【题型】填空题　【知识点】向量　【难度】easy
如图，在平行四边形 \(ABCD\) 中，点 \(E\) 在 \(AD\) 边上，点 \(F\) 在 \(CD\) 边上，且 \(AE = \frac{1}{2}ED\)，\(DF = \lambda FC\)，\(AF\) 与 \(BE\) 相交于点 \(G\)，若 \(\overrightarrow{AF} = \frac{10}{3}\overrightarrow{AG}\)，则实数 \(\lambda = \underline{\quad\quad\quad}\).

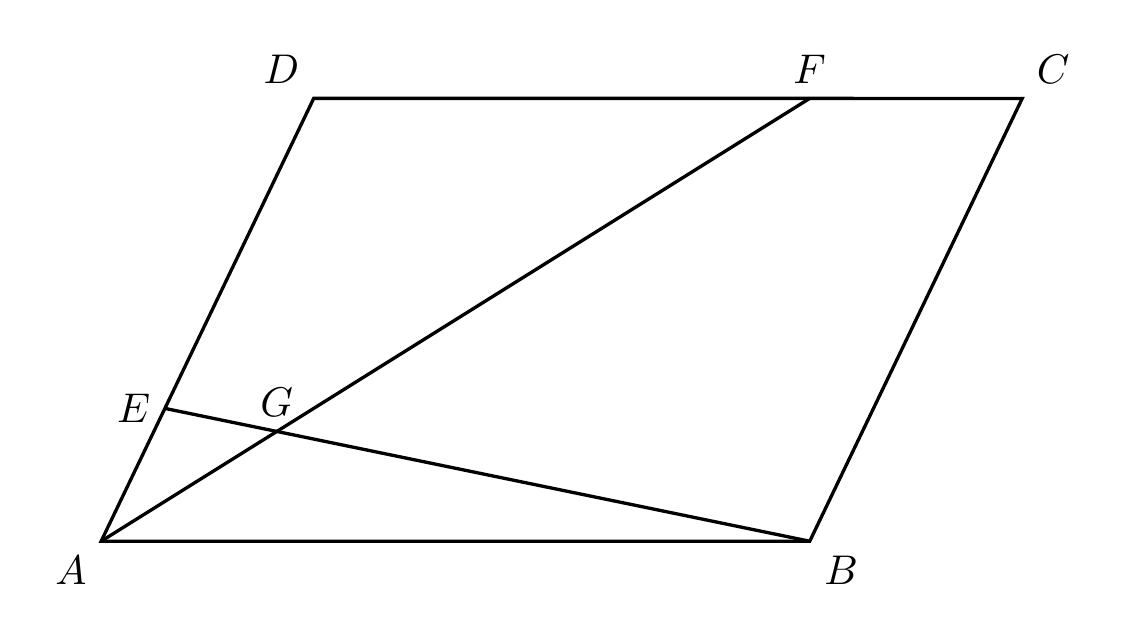
【解答】
【答案】\(\frac{1}{2}\) / \(0.5\)

【分析】将 \(\overrightarrow{AG}\) 用 \(\overrightarrow{AE}\)、\(\overrightarrow{AB}\) 表示，然后利用 \(E\)、\(G\)、\(B\) 三点共线列方程求解即可.

【详解】由 \(AE = \frac{1}{2}ED\)，\(DF = \lambda FC\) 得 \(3AE = AD\)，\(DF = \frac{\lambda}{1+\lambda}DC\)，

因为 \(\overrightarrow{AF} = \frac{10}{3}\overrightarrow{AG}\)，

则 \(\overrightarrow{AG} = \frac{3}{10}\overrightarrow{AF} = \frac{3}{10}(\overrightarrow{AD} + \overrightarrow{DF}) = \frac{3}{10} \times 3\overrightarrow{AE} + \frac{3}{10} \times \frac{\lambda}{1+\lambda}\overrightarrow{DC} = \frac{9}{10}\overrightarrow{AE} + \frac{3\lambda}{10(1+\lambda)}\overrightarrow{AB}\)，

因为 \(E\)、\(G\)、\(B\) 三点共线，

所以 \(\frac{9}{10} + \frac{3\lambda}{10(1+\lambda)} = 1\)，解得 \(\lambda = \frac{1}{2}\).

故答案为：\(\frac{1}{2}\).